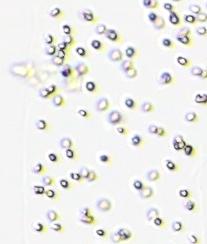
Label: Phaeocystis